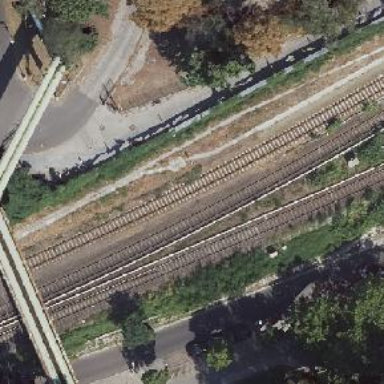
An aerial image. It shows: Railway milestone.